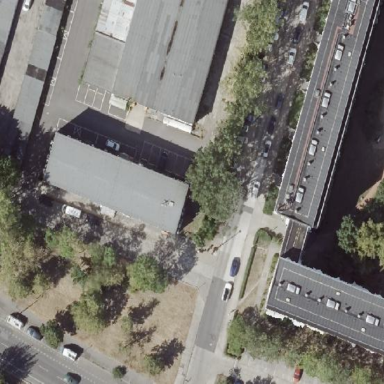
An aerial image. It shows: Office building with flat roof.